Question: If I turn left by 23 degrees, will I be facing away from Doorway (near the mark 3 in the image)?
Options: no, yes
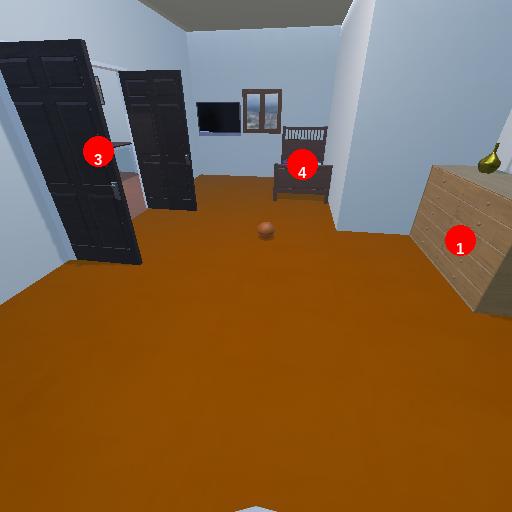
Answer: no